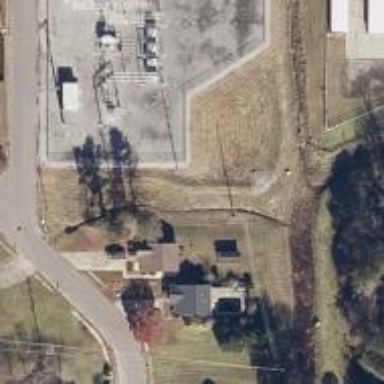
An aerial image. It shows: Power pole.